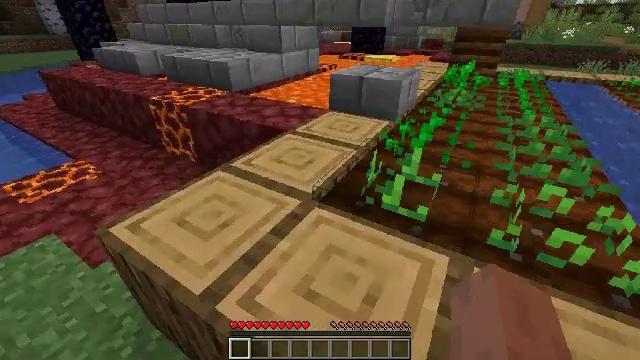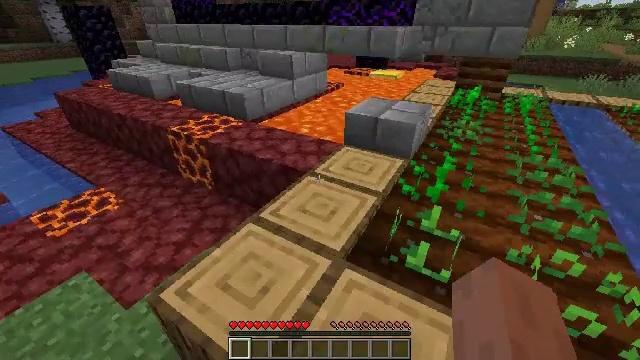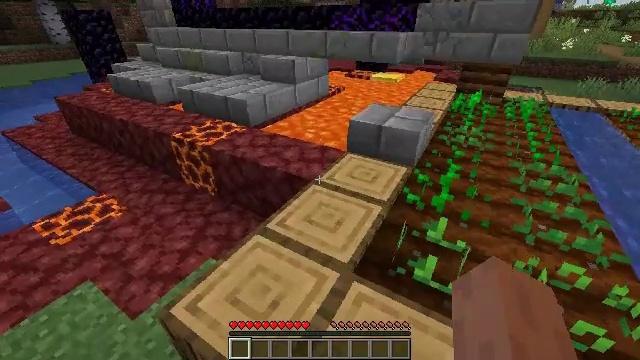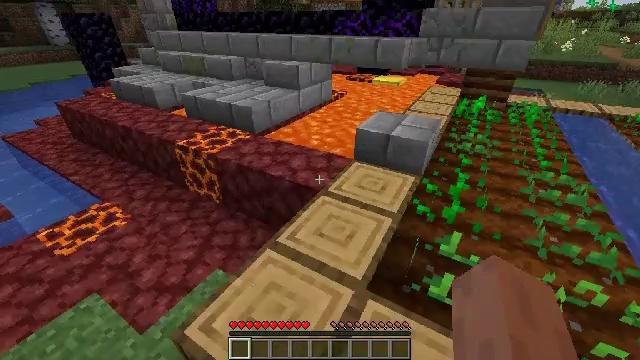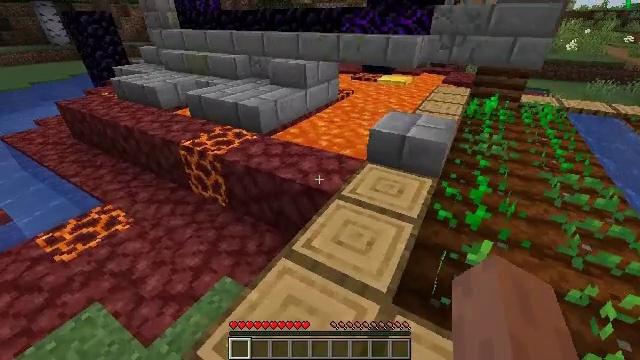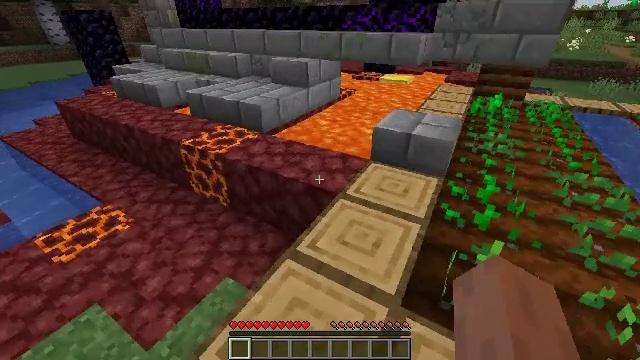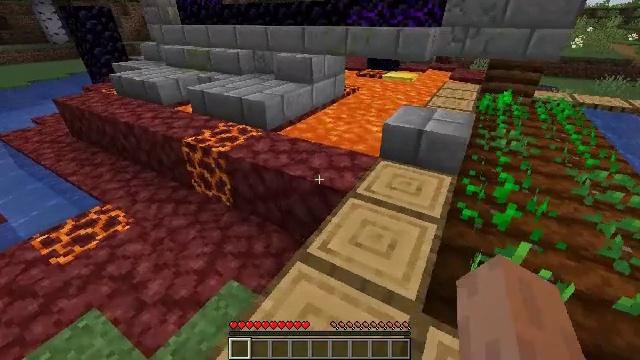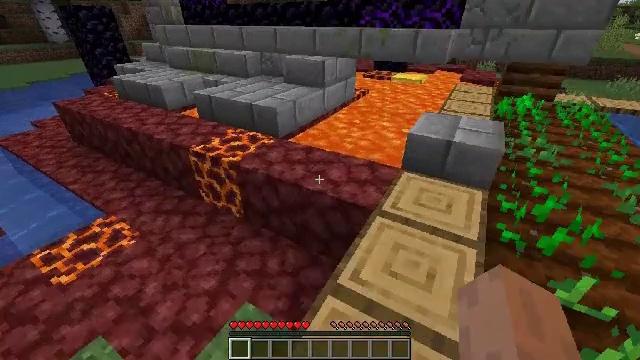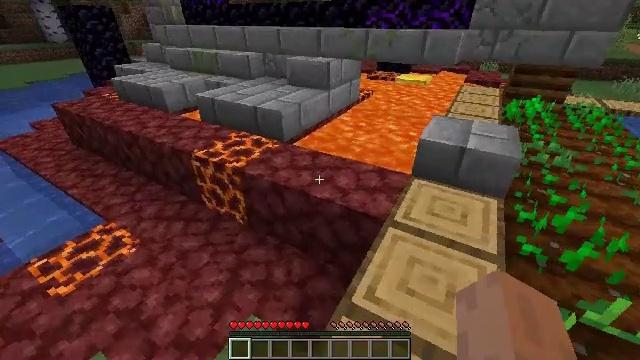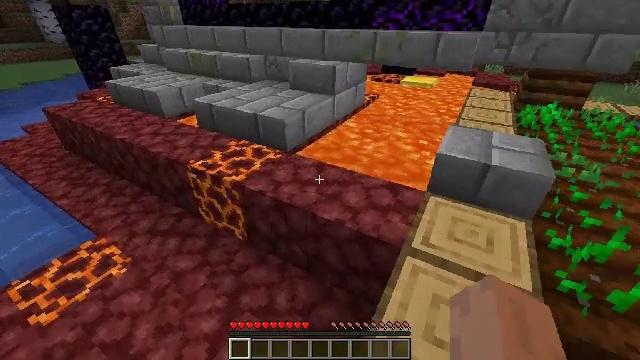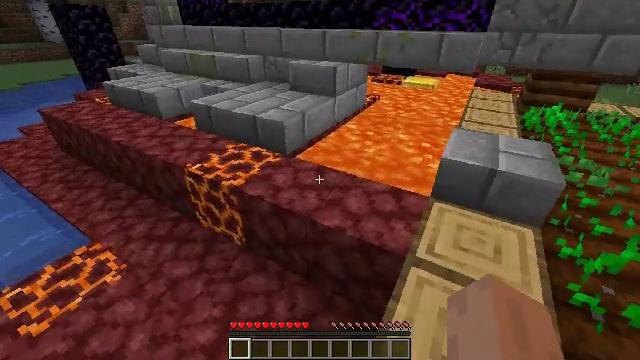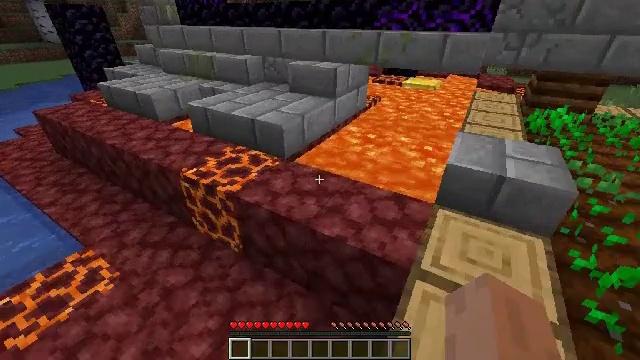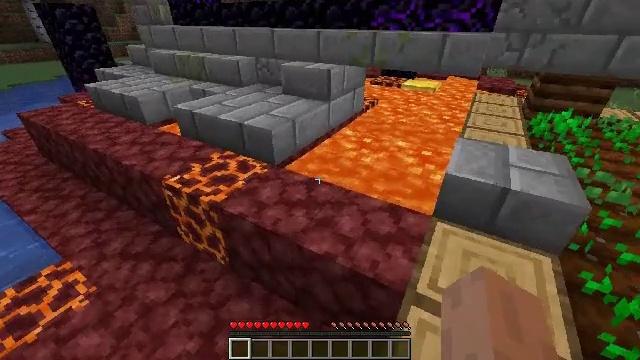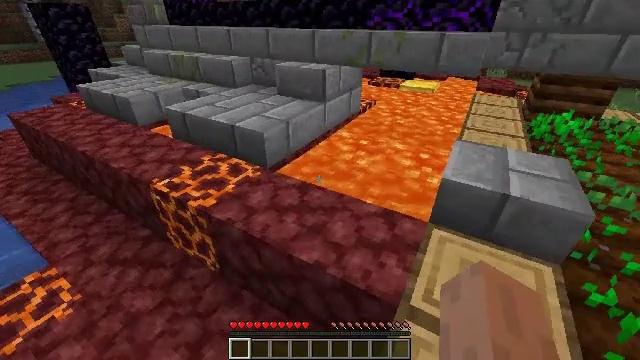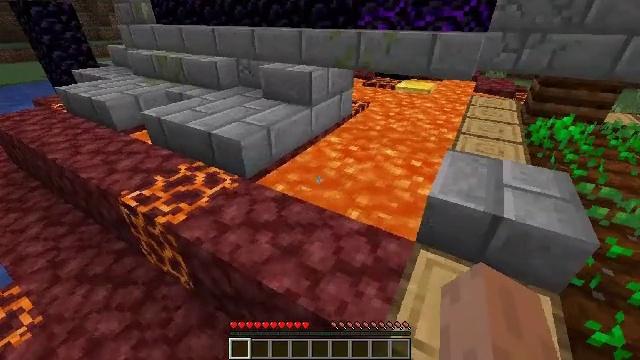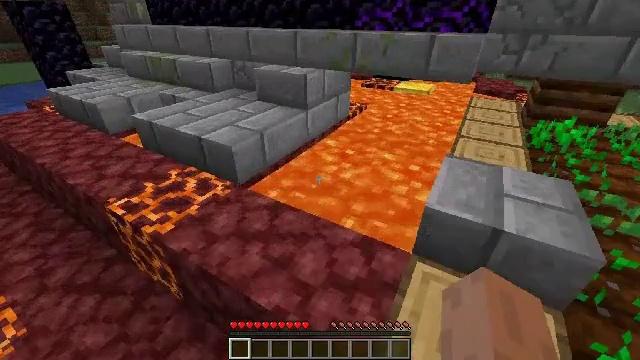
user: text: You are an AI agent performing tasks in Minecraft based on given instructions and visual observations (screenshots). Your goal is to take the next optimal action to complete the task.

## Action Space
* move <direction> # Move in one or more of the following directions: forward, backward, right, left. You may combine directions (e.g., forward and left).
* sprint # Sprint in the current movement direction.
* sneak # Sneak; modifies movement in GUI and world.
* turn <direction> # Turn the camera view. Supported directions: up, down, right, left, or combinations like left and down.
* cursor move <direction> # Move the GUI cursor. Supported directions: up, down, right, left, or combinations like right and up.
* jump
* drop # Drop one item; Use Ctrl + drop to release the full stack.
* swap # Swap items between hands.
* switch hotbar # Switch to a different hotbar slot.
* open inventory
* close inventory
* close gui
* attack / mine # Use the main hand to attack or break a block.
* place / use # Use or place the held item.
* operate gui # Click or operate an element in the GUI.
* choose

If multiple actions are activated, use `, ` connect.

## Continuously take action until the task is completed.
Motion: motion action
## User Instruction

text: Kill mobs.
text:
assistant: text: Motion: move forward and move left, jump
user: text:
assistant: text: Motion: move forward and move left, jump
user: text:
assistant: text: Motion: move forward
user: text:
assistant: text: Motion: move forward
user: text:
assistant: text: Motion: move forward
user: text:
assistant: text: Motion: move forward and move left
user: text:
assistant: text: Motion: move forward and move left
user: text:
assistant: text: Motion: move forward
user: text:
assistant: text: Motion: move forward
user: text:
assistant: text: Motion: move forward
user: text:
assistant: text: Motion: move forward and move right
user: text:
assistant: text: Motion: move forward and move right
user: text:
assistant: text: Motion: move forward and move right
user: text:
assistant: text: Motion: move forward and move right
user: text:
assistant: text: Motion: move forward and move right
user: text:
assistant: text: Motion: move forward and move right, jump
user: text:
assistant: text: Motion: move forward and move left, jump
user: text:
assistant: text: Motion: move forward and move left, turn left, jump
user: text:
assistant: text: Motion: move forward and move left, turn left and down, jump
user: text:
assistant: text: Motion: move forward and move left, turn left and down
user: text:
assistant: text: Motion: turn left and down
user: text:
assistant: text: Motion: turn down
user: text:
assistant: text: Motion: turn left and down
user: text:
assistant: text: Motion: turn left and down
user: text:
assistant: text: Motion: turn down
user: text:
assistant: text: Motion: no_op
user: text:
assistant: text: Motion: no_op
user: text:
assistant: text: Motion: turn left and down
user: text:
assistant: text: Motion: turn left and down
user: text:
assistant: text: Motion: no_op